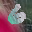
Label: 6